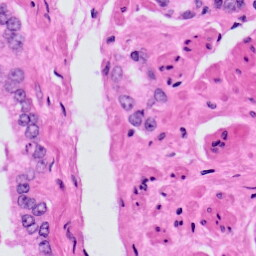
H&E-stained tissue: Prostate